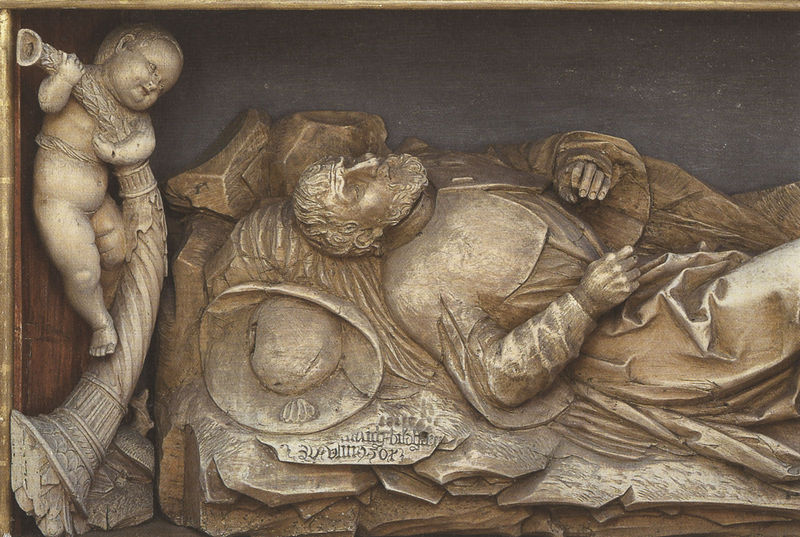
Titel: Bieselbach, Gemeinde Horgau bei Augsburg, Kapelle hl. Franziskus Xaverius, Hochaltar
Standort: Bieselbach, Kapelle hl. Franziskus Xaverius (EU - D - Bayern)
Schlagwörter: mann, schlaf, braun, holz, hut, bart, stein, tod, füllhorn, horn, kind, engel, putte, skulptur, relief, schrift, liegen, schlafen, schlacht, kissen, nische, schnitzerei, grab, sterben, heiliger, muschel, posaune, putti, mamor, sarkophag, pilger, jakob, matel, 1573